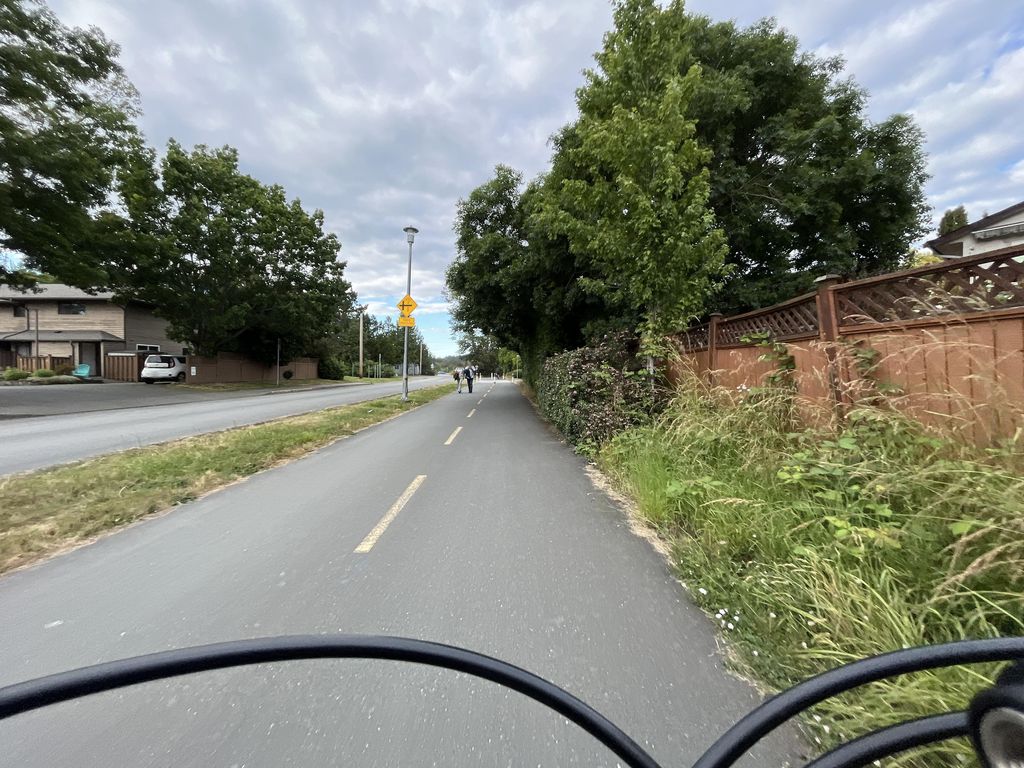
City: victoria